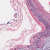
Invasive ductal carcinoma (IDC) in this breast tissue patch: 1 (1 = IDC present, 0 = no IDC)